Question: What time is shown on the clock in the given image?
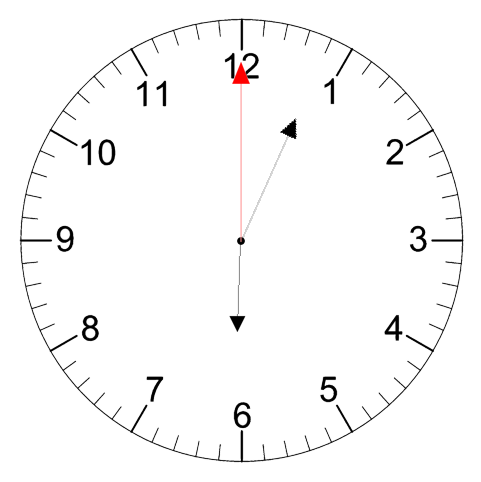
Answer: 06:04:00